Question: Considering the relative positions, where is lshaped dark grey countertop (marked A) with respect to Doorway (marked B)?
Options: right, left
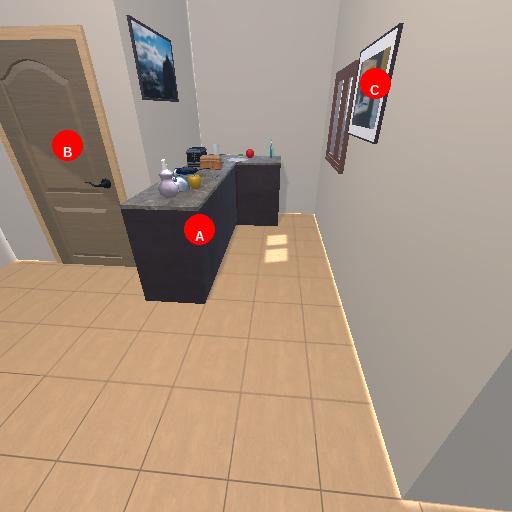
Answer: right